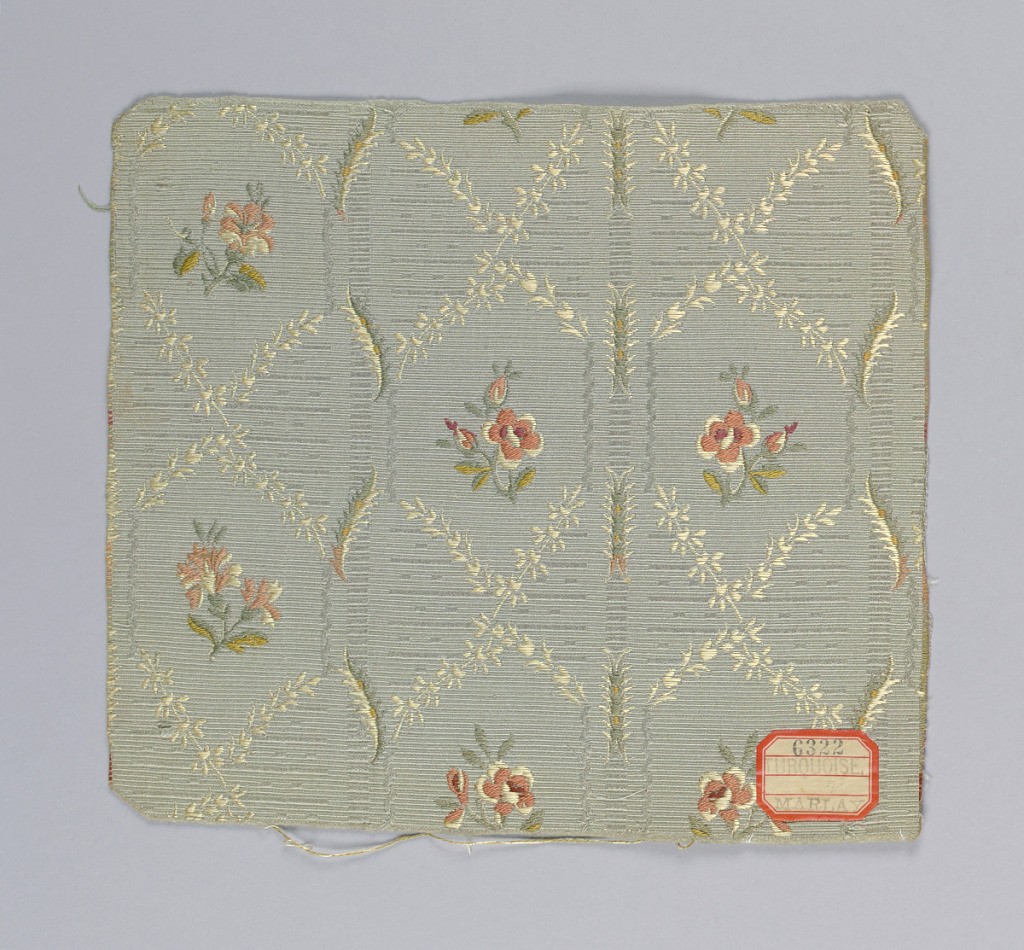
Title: Samples
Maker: Orinoka Mills, Philadelphia, Pennsylvania, USA
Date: ca. 1910
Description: a. pink ground with warp face rib
b. blue/grey ground with warp face rib